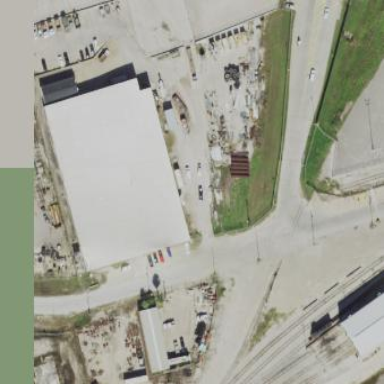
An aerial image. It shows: Warehouse.